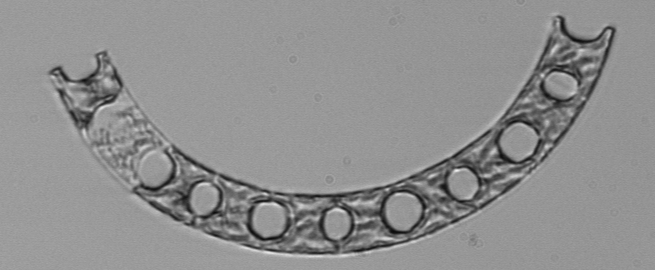
Label: Eucampia